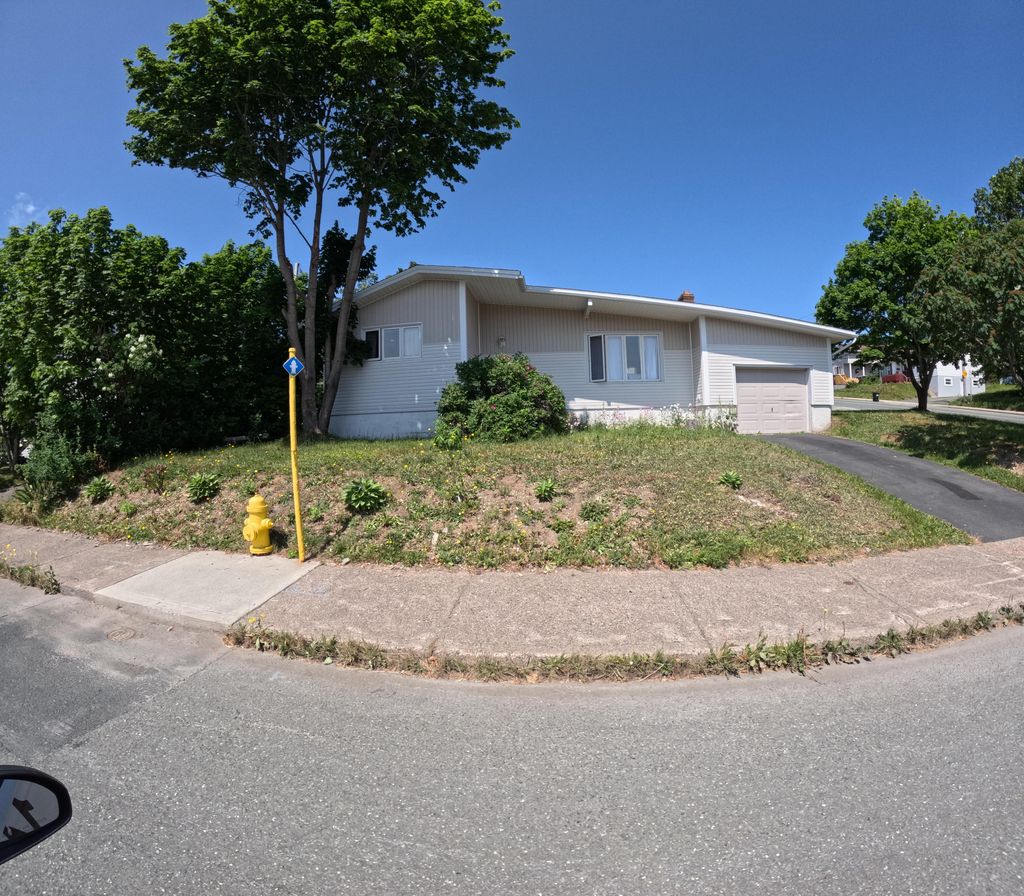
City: st_johns